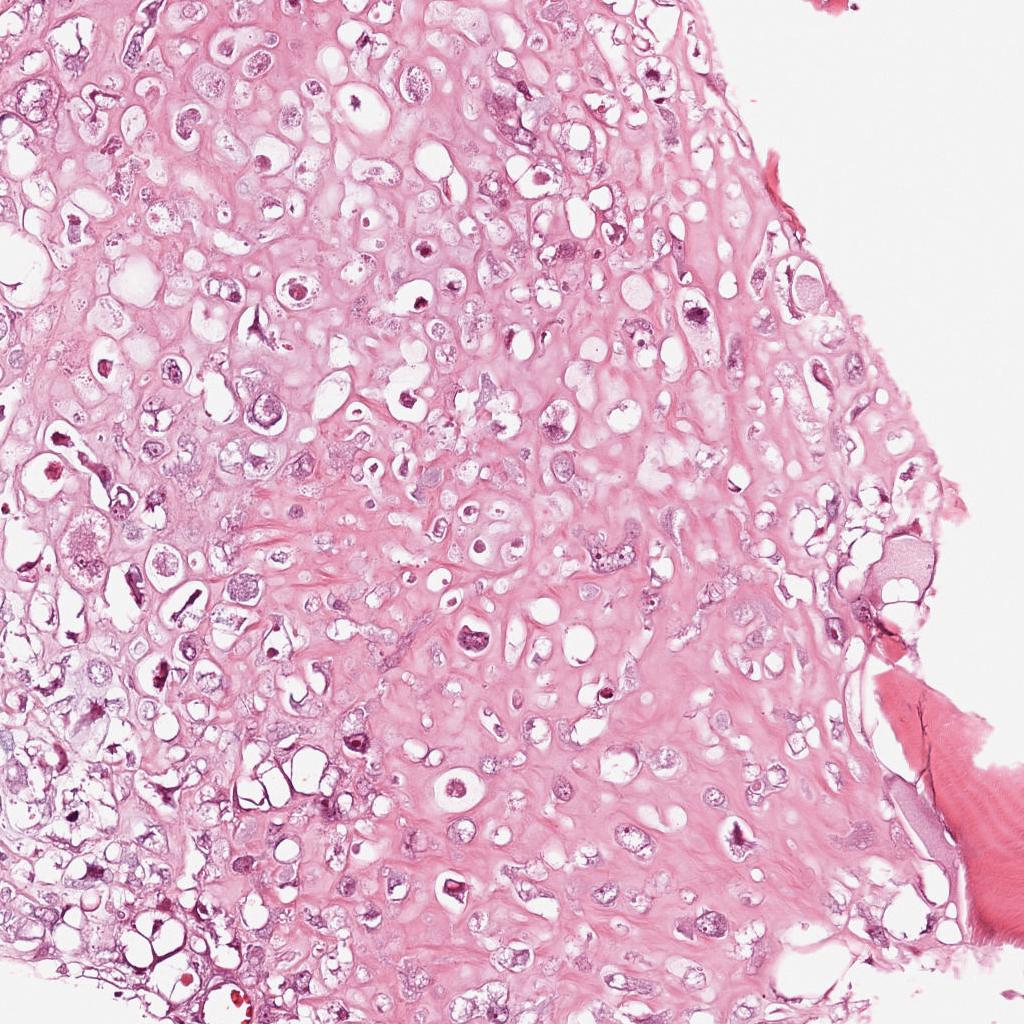
Label: Viable